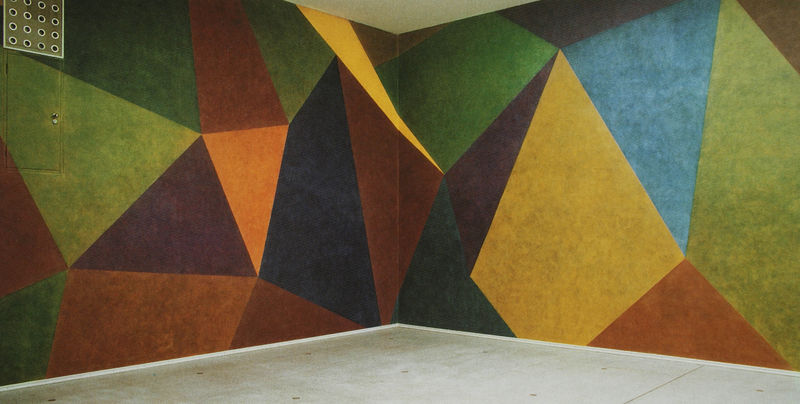
Titel: Installation Wiener Sezession, Wien - Continuous forms
Künstler: Sol Lewitt
Schlagwörter: blau, gelb, grün, braun, bunt, grau, orange, raum, weiss, rot, wand, boden, decke, ecke, farben, flächen, formen, violett, kante, wände, form, kasten, ecken, museum, wandbild, dreiecke, geometrie, lewitt, vierecke, installation, winkel, oden, sol lewitt, fußbodenb, sicherungskasten